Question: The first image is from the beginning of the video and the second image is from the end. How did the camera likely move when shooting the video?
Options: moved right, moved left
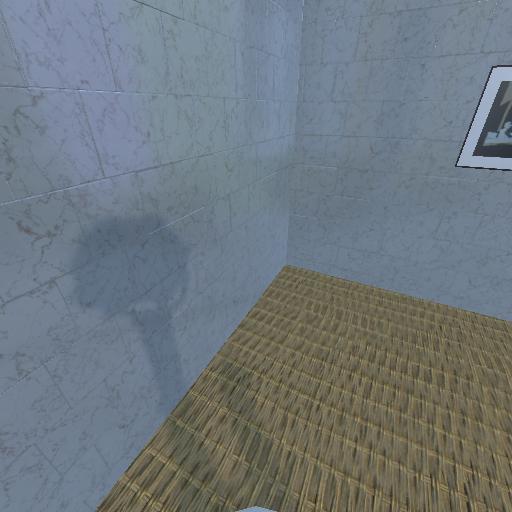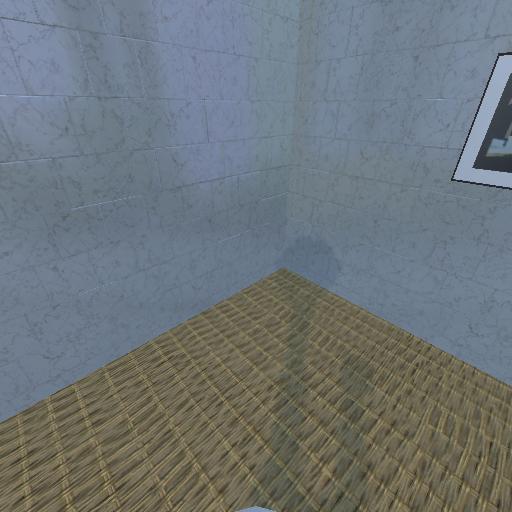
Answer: moved right